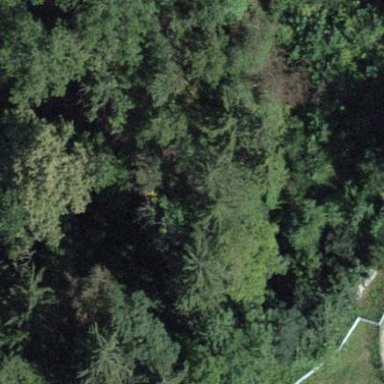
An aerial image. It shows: Forest area.